Field crop: maize
Growth stage: 2
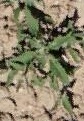
Species: atriplex